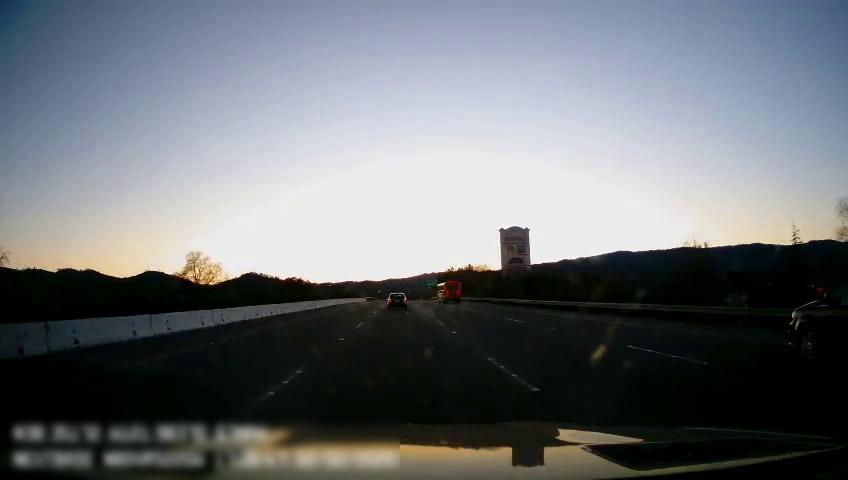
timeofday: Day
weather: Cloudy
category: Drivable Space
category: Vehicles | SUV
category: Vehicles | Bus
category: Vehicles | Car
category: Lanes | Current Lane
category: Lanes | Current Lane
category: Lanes | Alternate Lane